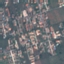
Label: Residential